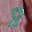
Label: 8